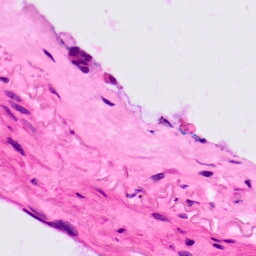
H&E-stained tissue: Lung